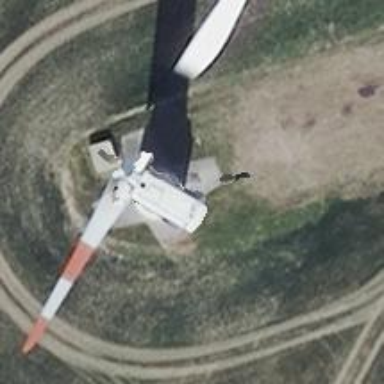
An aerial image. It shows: Wind generator using horizontal axis wind turbines.